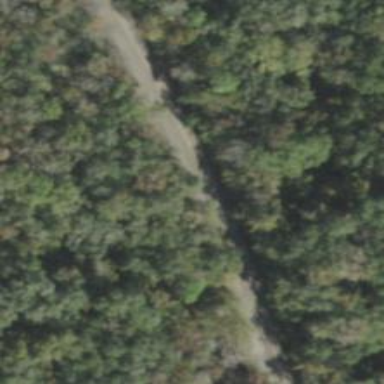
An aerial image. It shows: Railway track.